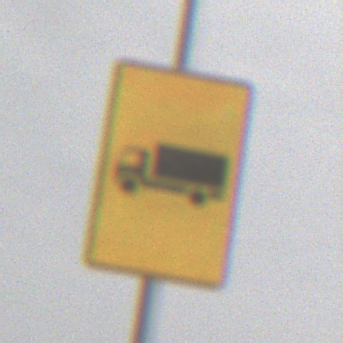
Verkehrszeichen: KFZZulaessigeGesamtmasse3Komma5TOhnePfeilsymbol
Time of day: MorningAfternoon
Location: Outdoor (Suburban)
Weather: Overcast
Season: NotSpecified
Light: Natural